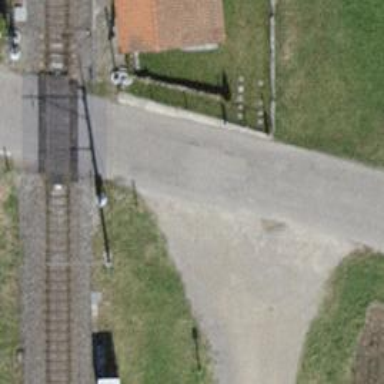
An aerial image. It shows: Gate.